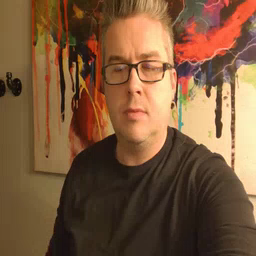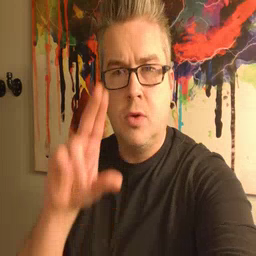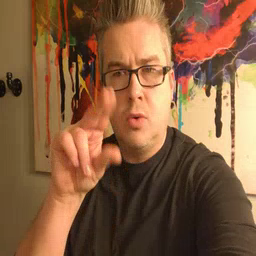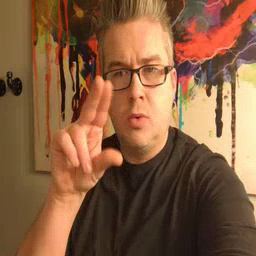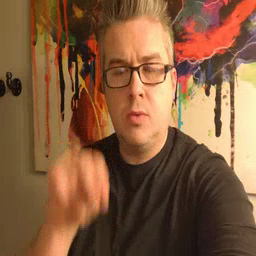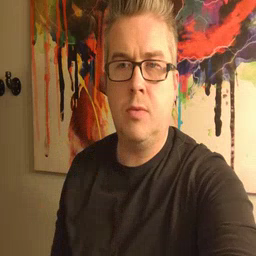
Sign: no